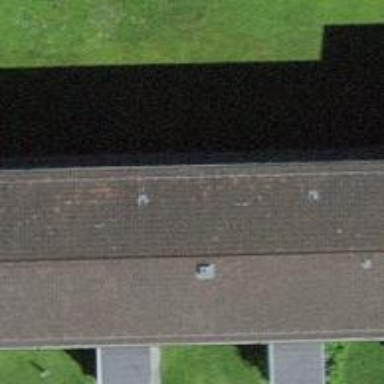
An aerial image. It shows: Apartment building with flat roof.